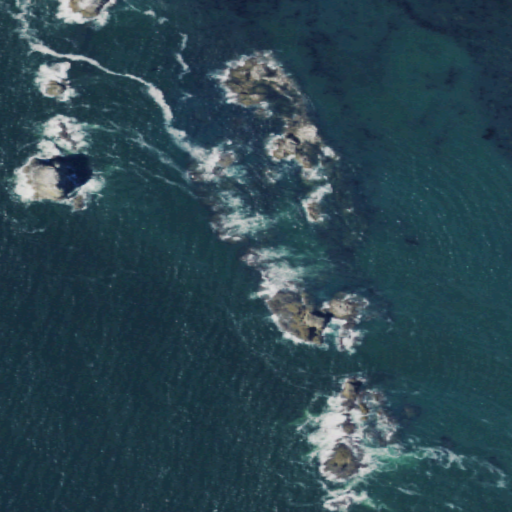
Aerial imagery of island in Washington named Giants Graveyard containing open water and barren land